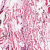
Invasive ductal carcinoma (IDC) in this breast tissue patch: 0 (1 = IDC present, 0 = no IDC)